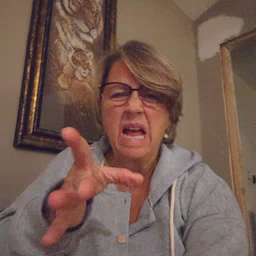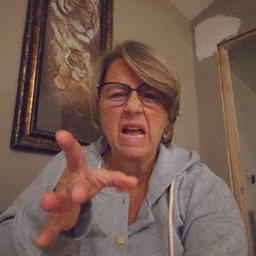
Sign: hate